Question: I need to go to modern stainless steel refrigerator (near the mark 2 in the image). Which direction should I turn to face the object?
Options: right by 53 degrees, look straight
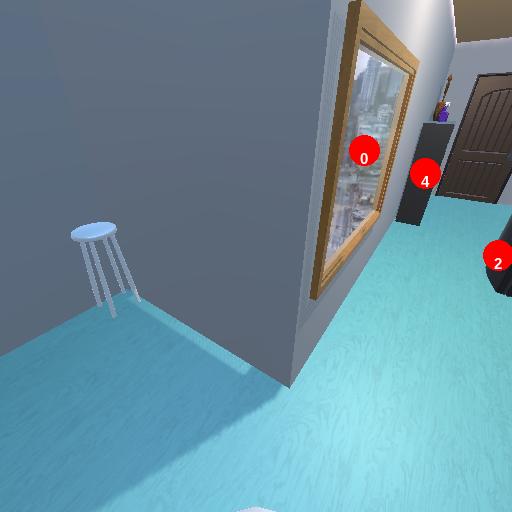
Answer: right by 53 degrees